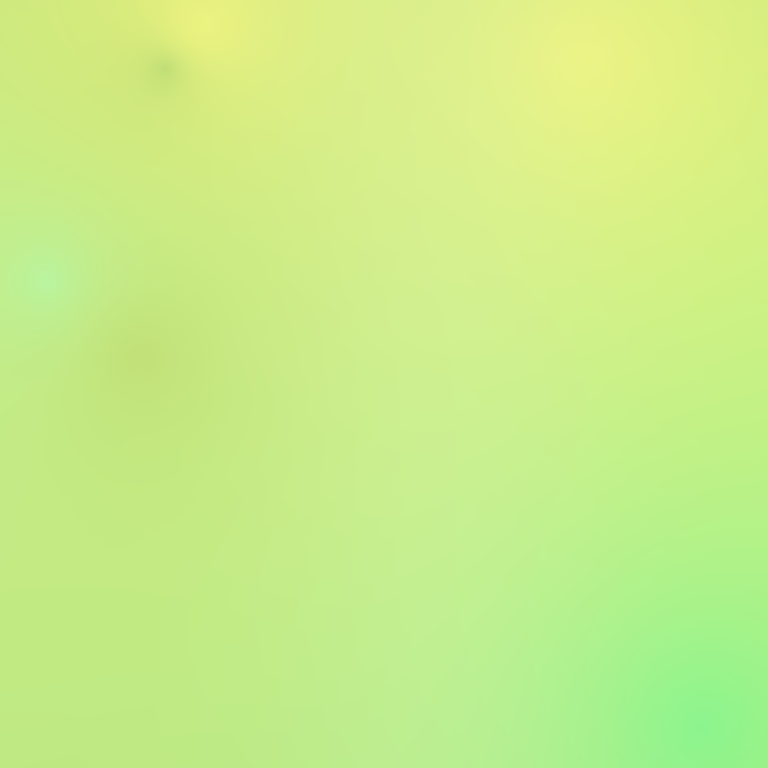
Abstract light effect, smooth gradient from soft yellow to gentle green, calm atmosphere, diffuse light, no room, no furniture, no objects.